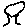
Label: tree